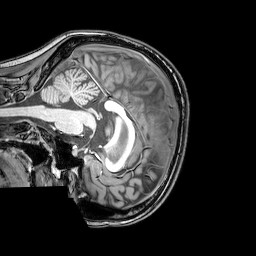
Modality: T1w
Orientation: sagittal
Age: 23
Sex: female
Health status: healthy
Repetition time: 0.081 s
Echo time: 0.037 s